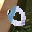
Label: 0